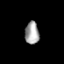
Tissue: prostate
Cell type: Fibroblasts
Senescence score: 0.6834
Nuclear area (px): 312
Mean DAPI intensity: 163.035